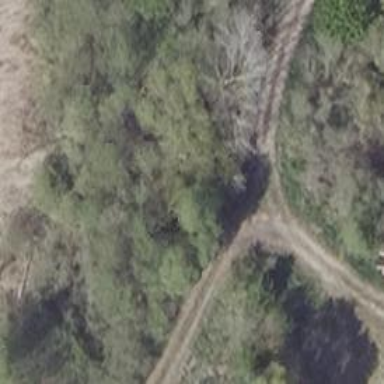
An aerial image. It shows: Track road with grade3 tracktype.